Question: I have an asp.net page which displays different colors..It looks something like this.

Now what i want is,when i click on any where in that form,i want to get the pixel color of that particular point. How can i do that??
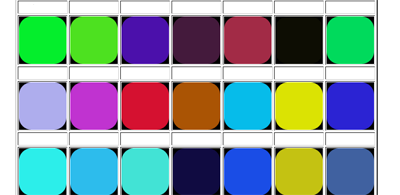
Answer: I'd use jquery and put a click event on each of the area's. I'd put the colour into the id of each of the areas, something like id="colour-#d9d9d9".